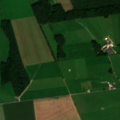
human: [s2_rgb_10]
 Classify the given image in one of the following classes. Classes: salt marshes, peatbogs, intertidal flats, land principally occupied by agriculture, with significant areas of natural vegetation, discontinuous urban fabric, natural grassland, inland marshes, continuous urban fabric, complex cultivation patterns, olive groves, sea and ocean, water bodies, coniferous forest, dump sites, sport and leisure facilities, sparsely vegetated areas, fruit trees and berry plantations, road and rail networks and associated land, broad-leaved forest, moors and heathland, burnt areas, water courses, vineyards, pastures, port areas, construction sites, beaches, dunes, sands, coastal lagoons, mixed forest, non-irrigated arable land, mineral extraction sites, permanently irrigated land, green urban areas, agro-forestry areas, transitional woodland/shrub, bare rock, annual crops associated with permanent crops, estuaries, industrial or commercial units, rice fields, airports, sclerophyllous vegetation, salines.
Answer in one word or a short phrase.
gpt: discontinuous urban fabric, non-irrigated arable land, pastures, complex cultivation patterns, land principally occupied by agriculture, with significant areas of natural vegetation, broad-leaved forest